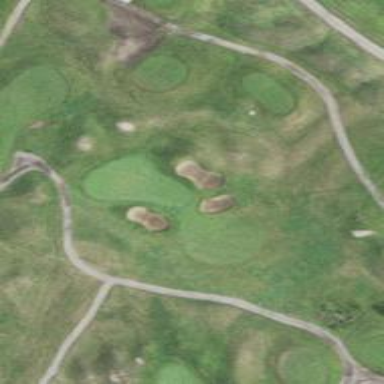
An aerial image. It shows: Golf hole.